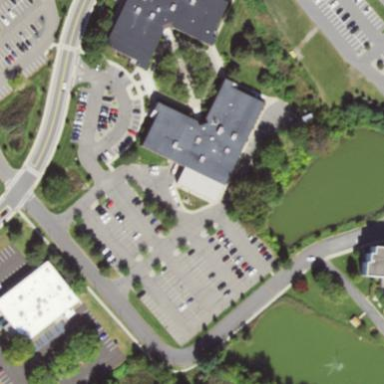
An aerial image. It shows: Office building.